Field crop: maize
Growth stage: 2
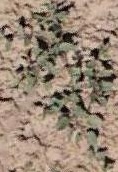
Species: convolvulus